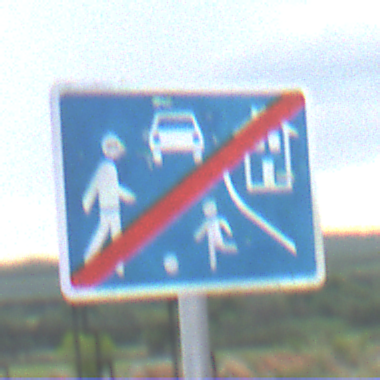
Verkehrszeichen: EndeVerkehrsberuhigterBereich
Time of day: MorningAfternoon
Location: Outdoor (RoadRail)
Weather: PartlyCloudy
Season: NotSpecified
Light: Natural